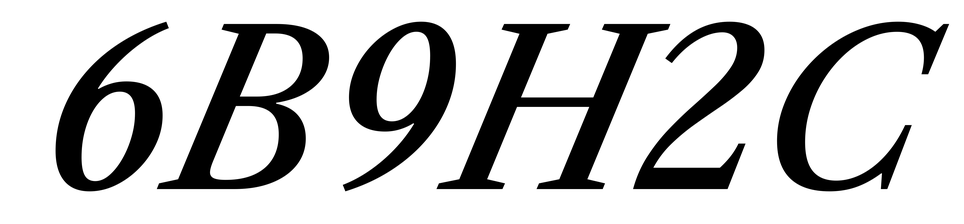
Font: LibreCaslonText-Italic_Medium_Italic